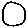
Label: circle